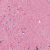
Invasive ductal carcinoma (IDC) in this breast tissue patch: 1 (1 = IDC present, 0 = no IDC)